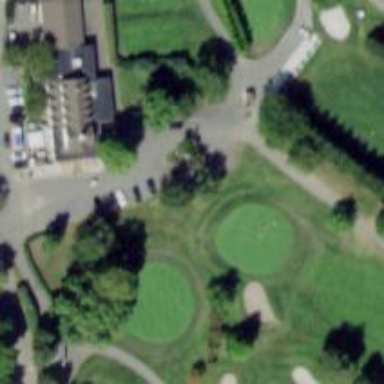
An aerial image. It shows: Golf hole.